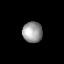
Tissue: prostate
Cell type: Fibroblasts
Senescence score: 0.6951
Nuclear area (px): 399
Mean DAPI intensity: 154.501